Aerial crown-view tile of a tropical tree (Barro Colorado Island, Panama), acquired 20241112:
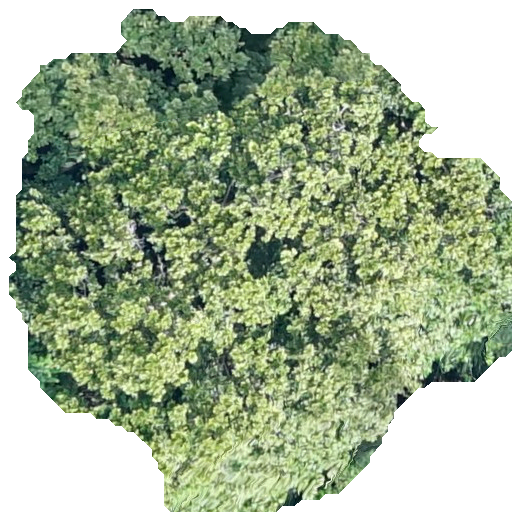
Species: Anacardium excelsum
GBIF accepted scientific name: Anacardium excelsum
Crown area: 296.125 m²